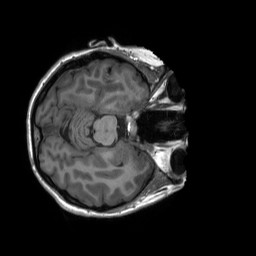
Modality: T1w
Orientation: axial
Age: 28
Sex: female
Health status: healthy
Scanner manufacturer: siemens
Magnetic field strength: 3 T
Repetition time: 2.3 s
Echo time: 0.00229 s